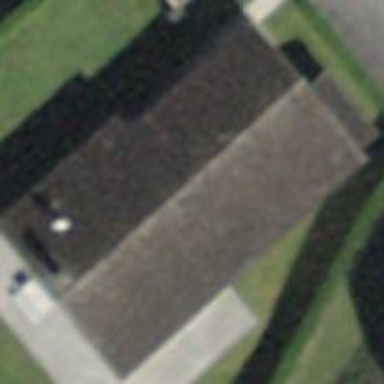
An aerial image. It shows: Detached building.